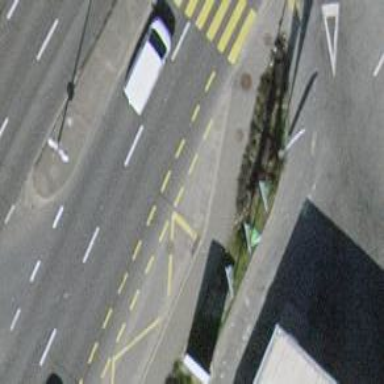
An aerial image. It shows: Sidewalk along the footway.